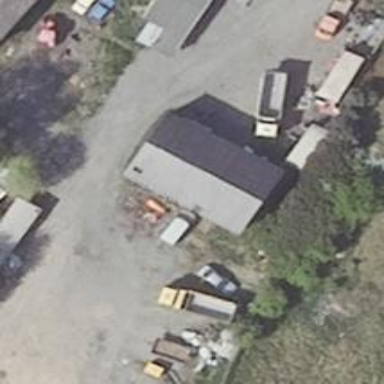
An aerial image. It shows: Manufacturing building.